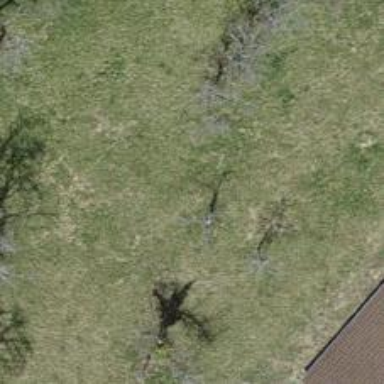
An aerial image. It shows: Single tag "natural: tree."